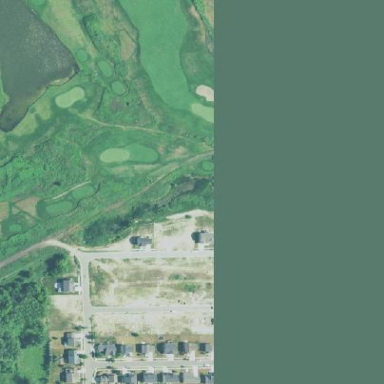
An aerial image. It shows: Golf course.